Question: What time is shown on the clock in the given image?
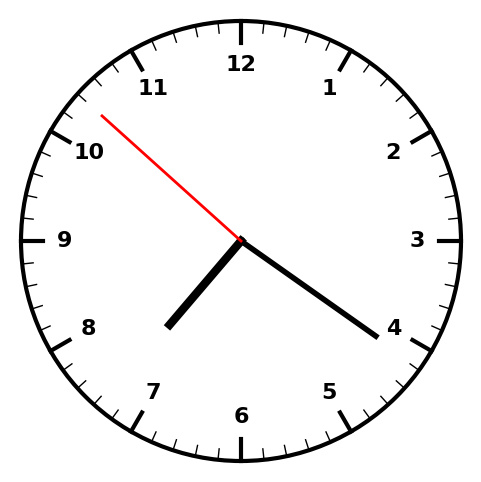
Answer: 07:20:52